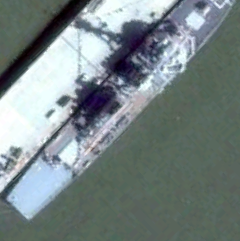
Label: cruiser